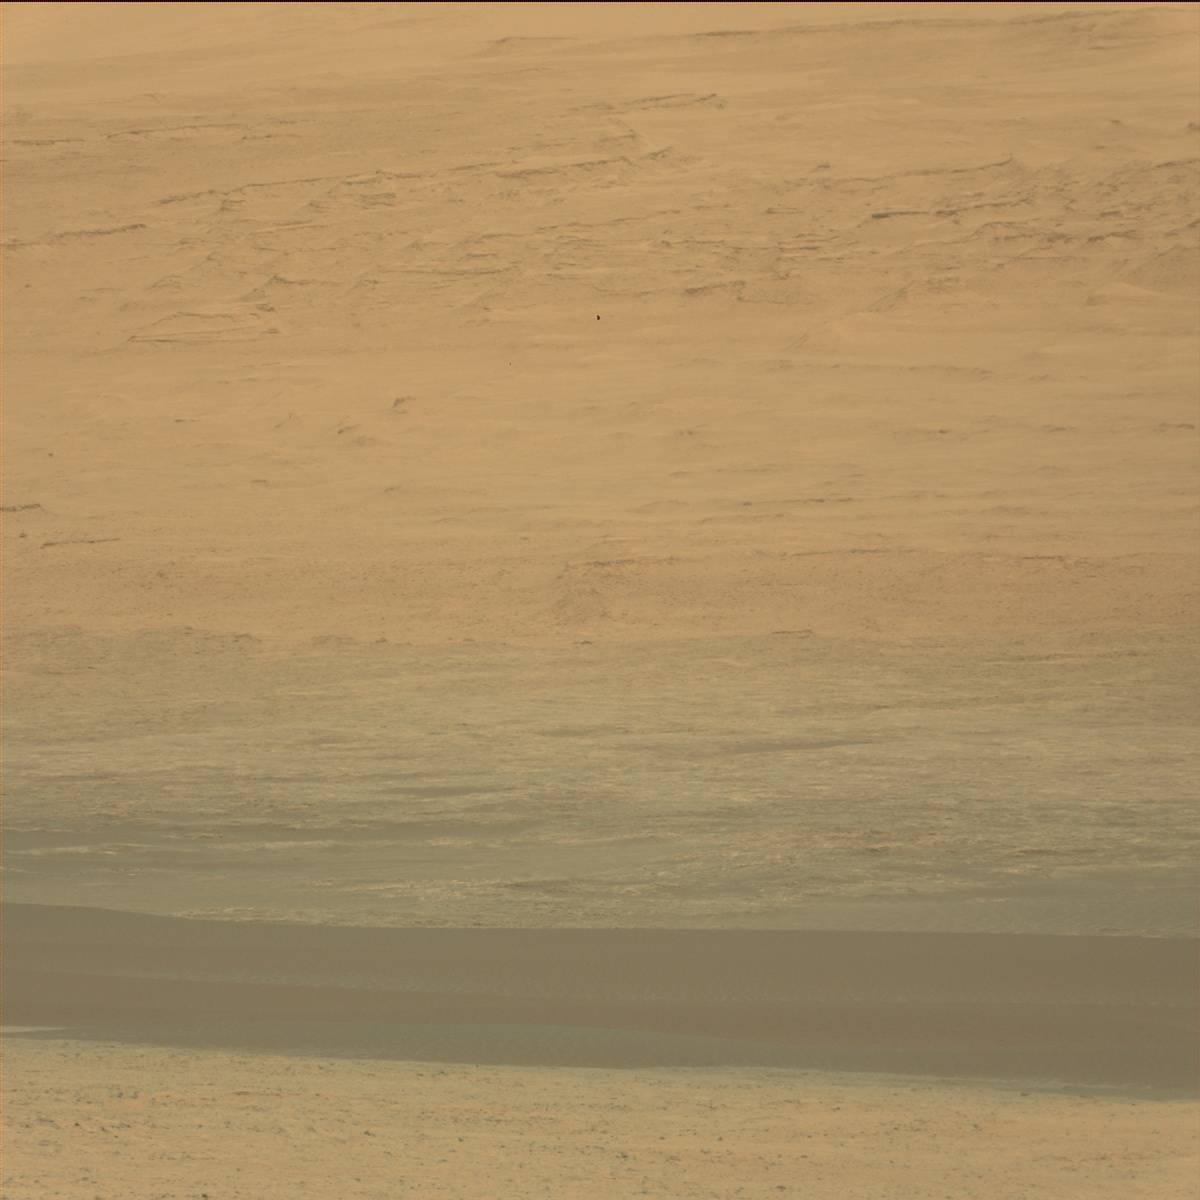
Terrain classes present: Ridge, Sand / Soil